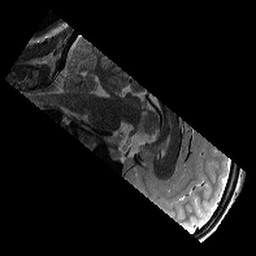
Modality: T2w
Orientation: sagittal
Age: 10
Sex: female
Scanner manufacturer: siemens
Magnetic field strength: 3 T
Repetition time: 9.23 s
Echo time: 0.067 s